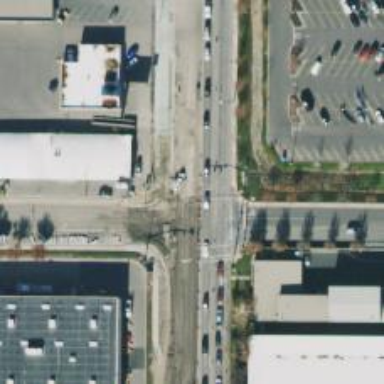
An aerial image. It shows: Crossing with line markings on the road.